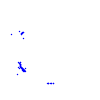
Particle: proton